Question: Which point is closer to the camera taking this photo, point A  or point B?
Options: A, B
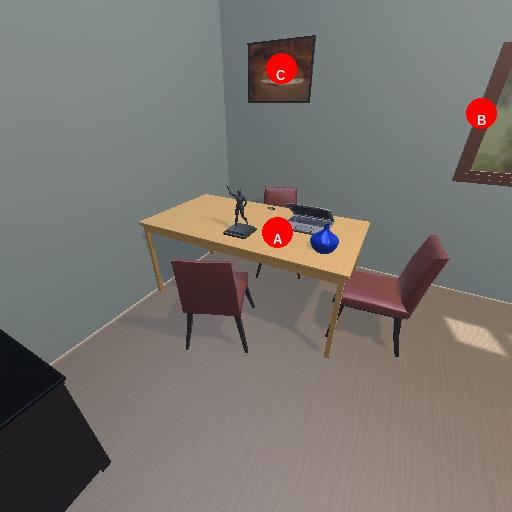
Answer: A